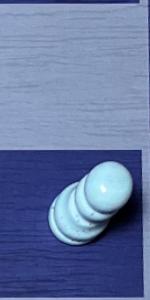
Label: Pawn_White